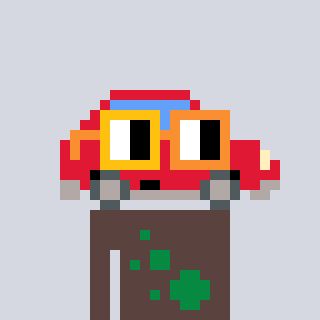
a pixel art character with square yellow and orange glasses, a car-shaped head and a darkbrown-colored body on a cool background